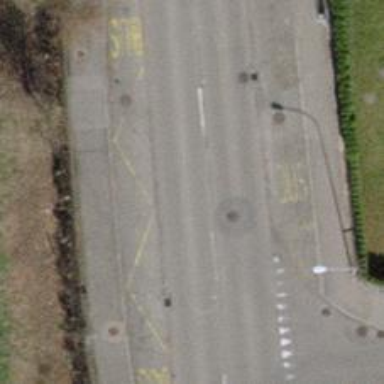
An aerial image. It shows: Marked pedestrian crossing with zebra designation and central island.